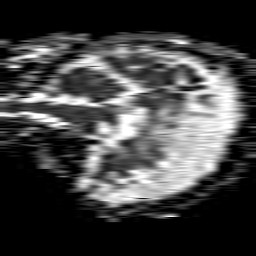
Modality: ADC
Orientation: sagittal
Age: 79
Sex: female
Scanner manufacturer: philips
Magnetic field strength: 1.5 T
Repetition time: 4.6 s
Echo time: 0.08941 s